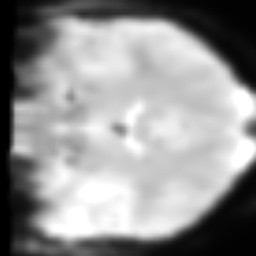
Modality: T1w
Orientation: coronal
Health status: healthy
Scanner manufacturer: siemens
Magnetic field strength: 3 T
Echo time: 0.00298 s